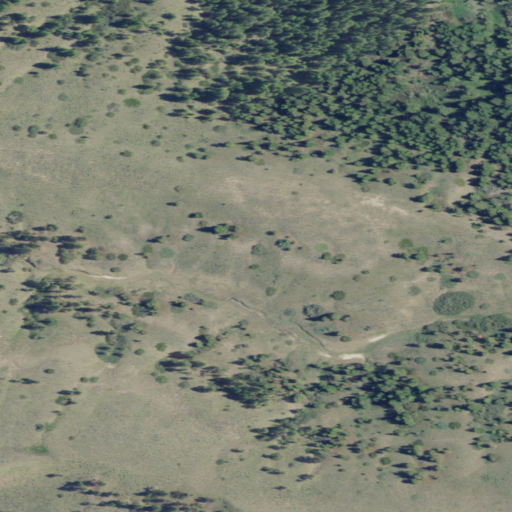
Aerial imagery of ridge(s) in Montana named Pendell Ridge containing shrub, evergreen forest, and grassland